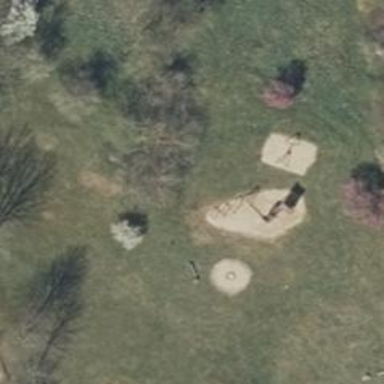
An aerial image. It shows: Playground area for leisure activities on the land.